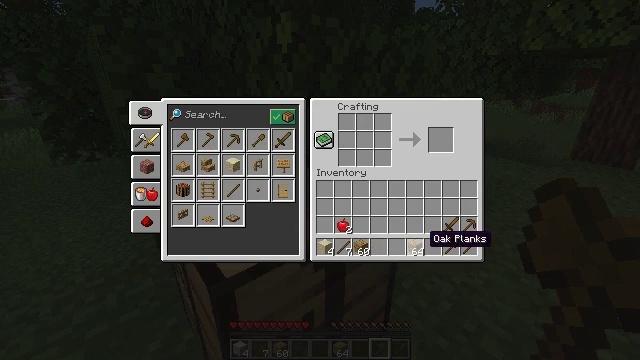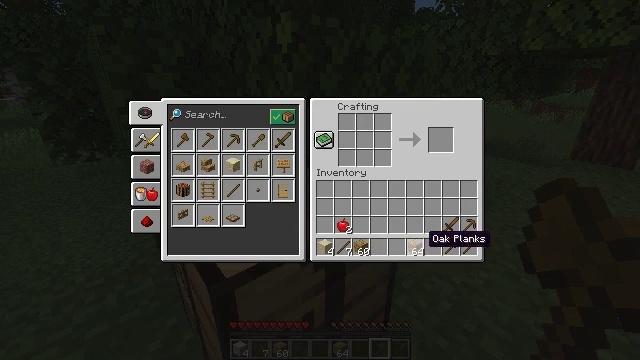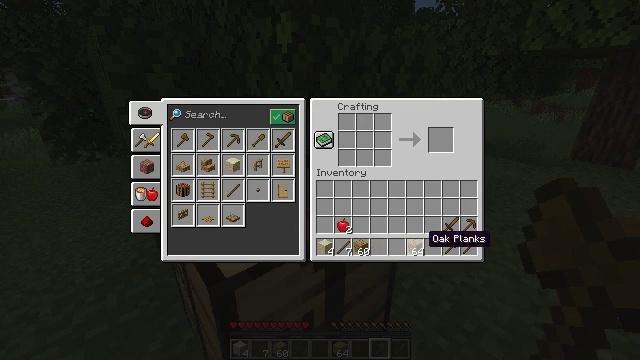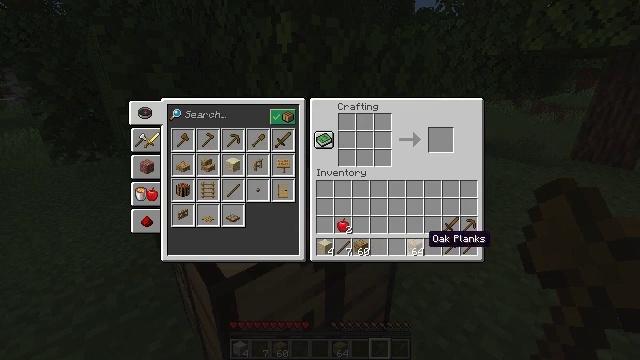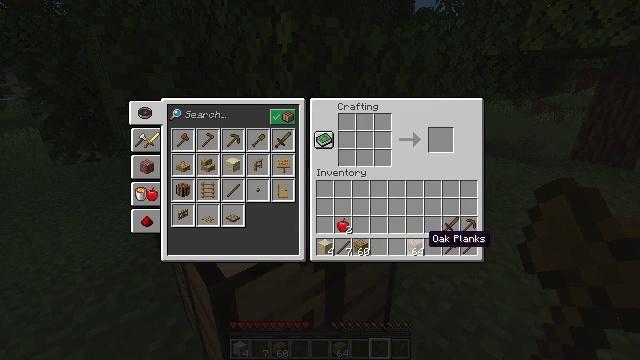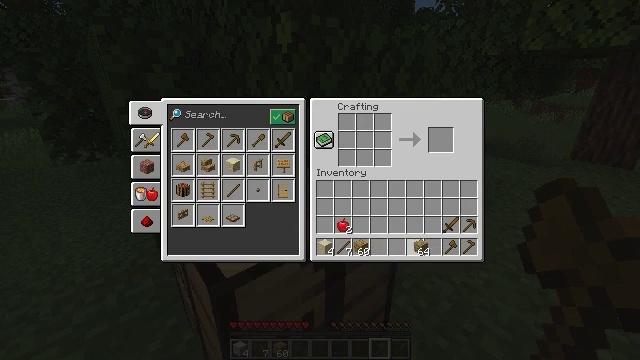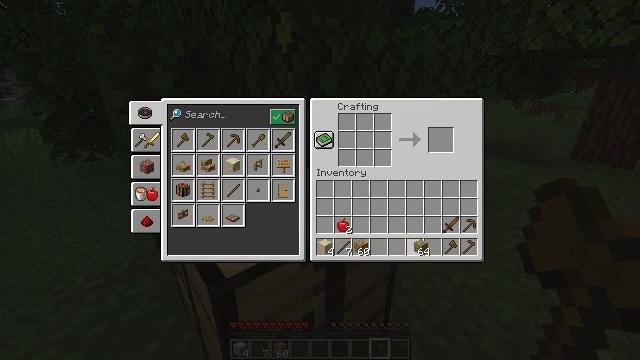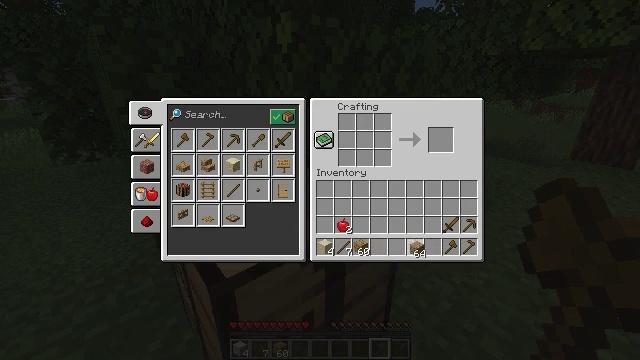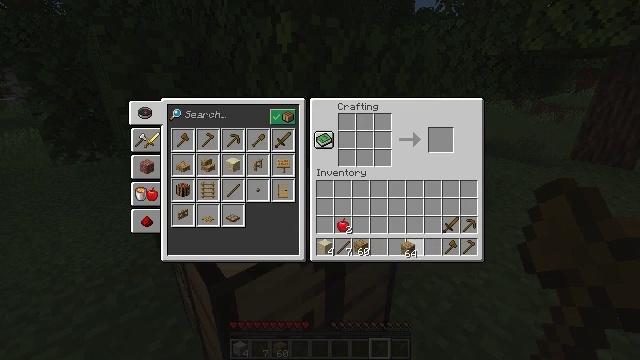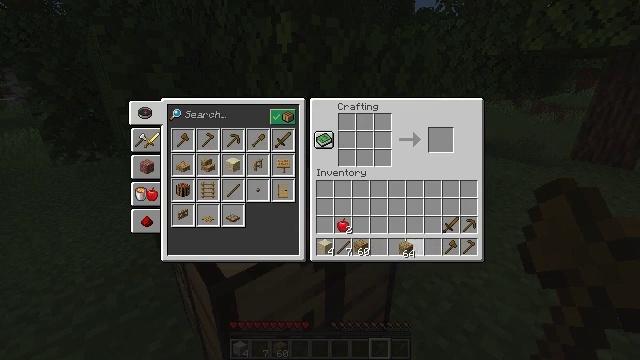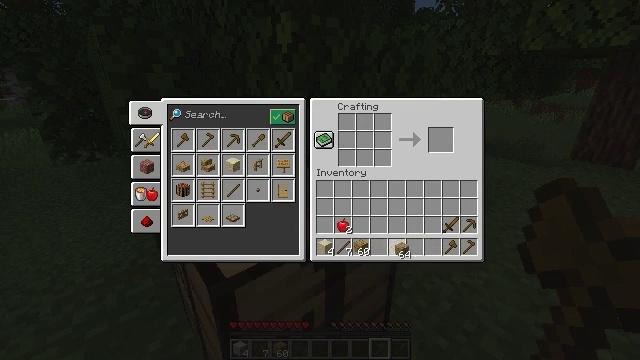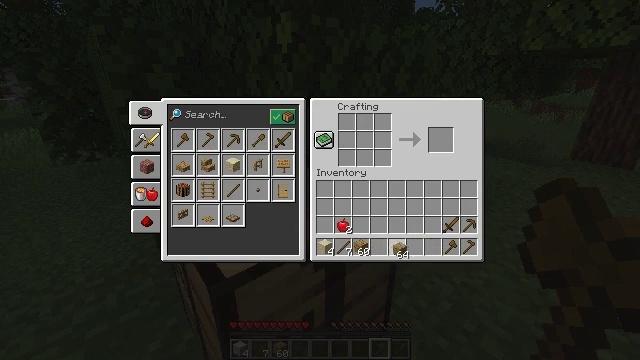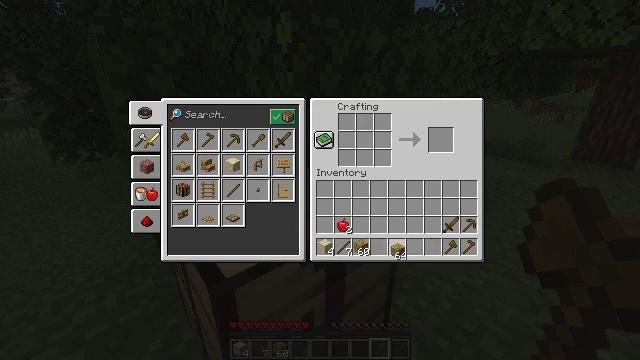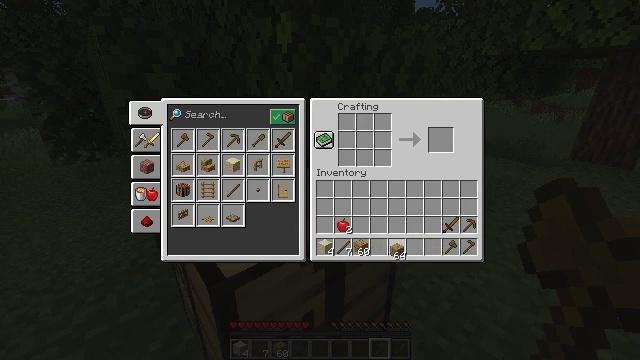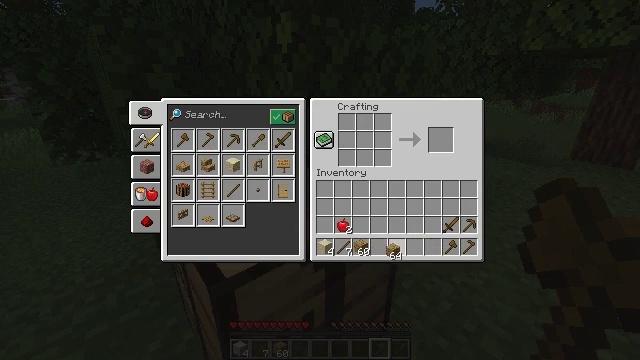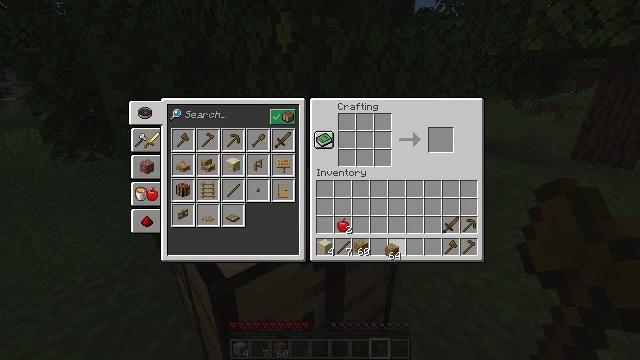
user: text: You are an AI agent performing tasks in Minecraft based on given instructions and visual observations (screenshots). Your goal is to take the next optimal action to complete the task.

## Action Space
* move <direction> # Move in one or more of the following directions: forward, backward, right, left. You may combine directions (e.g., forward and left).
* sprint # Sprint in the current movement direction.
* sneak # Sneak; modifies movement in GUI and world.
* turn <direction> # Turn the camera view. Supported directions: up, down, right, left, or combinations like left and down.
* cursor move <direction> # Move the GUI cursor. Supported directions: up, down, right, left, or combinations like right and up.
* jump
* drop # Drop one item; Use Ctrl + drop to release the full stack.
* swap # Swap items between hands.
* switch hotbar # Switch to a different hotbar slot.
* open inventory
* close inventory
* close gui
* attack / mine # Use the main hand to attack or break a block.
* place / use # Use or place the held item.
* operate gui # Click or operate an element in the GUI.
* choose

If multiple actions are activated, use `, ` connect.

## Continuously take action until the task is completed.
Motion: motion action
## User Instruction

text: Put back the crafting table.
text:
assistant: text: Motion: no_op
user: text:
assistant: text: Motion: no_op
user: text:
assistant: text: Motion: no_op
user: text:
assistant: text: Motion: no_op
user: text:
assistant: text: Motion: attack / mine
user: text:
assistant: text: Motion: attack / mine
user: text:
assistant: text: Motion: attack / mine
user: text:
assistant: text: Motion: turn left
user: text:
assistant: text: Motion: no_op
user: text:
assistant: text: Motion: no_op
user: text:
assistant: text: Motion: no_op
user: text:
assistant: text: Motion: no_op
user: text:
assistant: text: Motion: no_op
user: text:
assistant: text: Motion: no_op
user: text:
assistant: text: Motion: no_op
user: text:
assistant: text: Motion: no_op
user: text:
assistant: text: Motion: no_op
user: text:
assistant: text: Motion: no_op
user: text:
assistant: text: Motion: no_op
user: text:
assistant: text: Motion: no_op
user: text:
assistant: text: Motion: no_op
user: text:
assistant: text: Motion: no_op
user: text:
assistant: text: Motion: no_op
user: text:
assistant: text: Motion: no_op
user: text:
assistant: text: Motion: no_op
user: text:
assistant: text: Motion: attack / mine
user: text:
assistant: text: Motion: attack / mine
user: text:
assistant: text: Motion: attack / mine
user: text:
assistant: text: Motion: no_op
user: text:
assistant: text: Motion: no_op